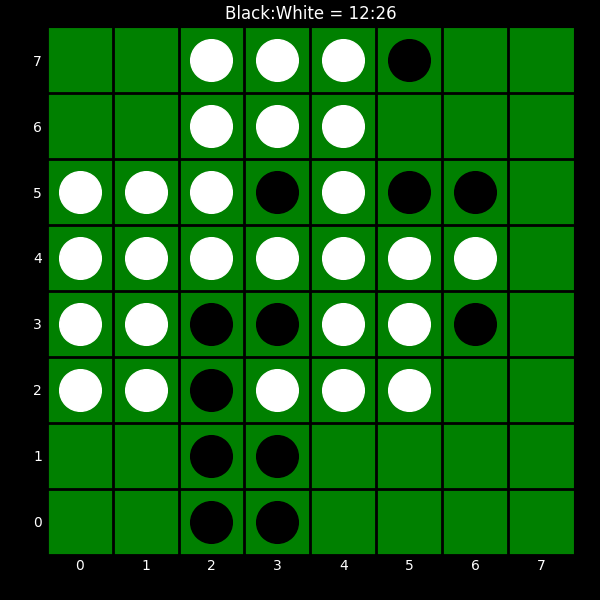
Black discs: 12
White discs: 26